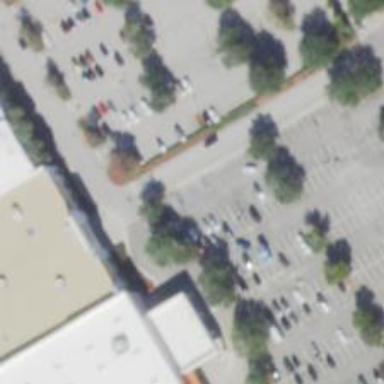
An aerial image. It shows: Parking space.